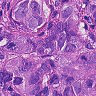
Metastatic tissue present: yes